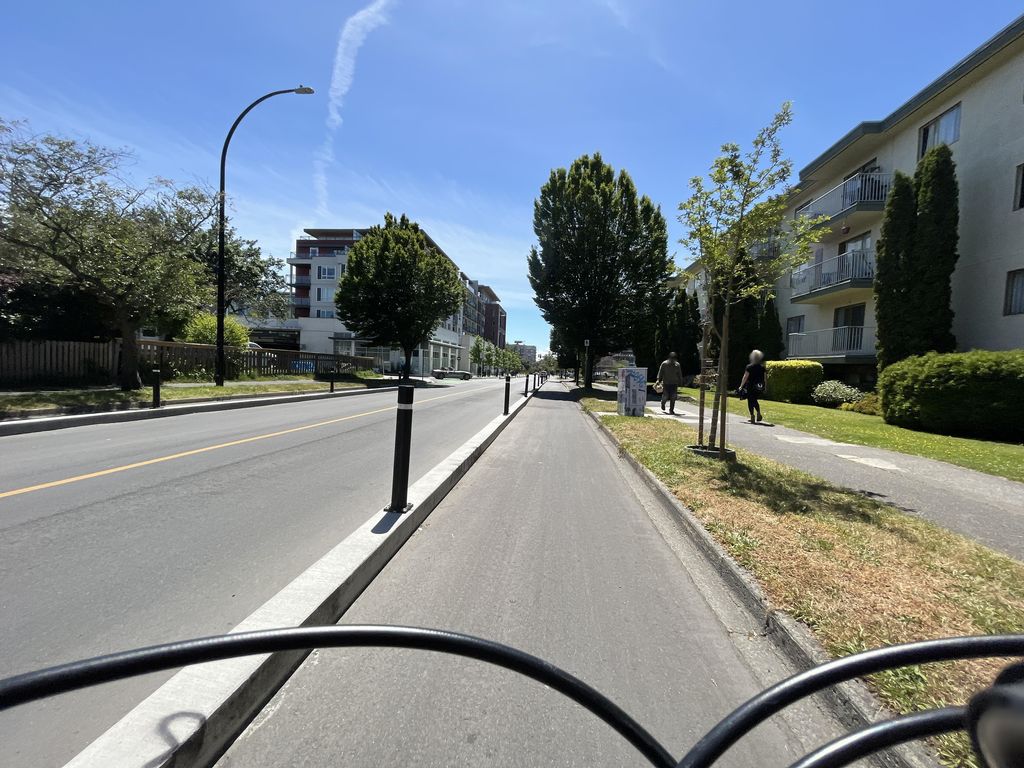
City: victoria